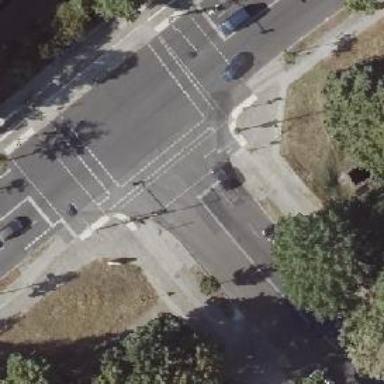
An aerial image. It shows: Road with traffic signals.